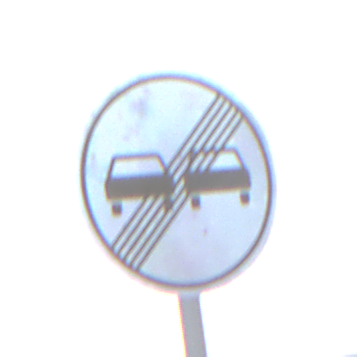
Verkehrszeichen: EndeUeberholverbot
Umgebung: Outdoor, Nature
Tageszeit: SunriseSunset
Wetter: PartlyCloudy
Licht: Natural
Jahreszeit: NotSpecified
Kontrast: LowContrast